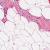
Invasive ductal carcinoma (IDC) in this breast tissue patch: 0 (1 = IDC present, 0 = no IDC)